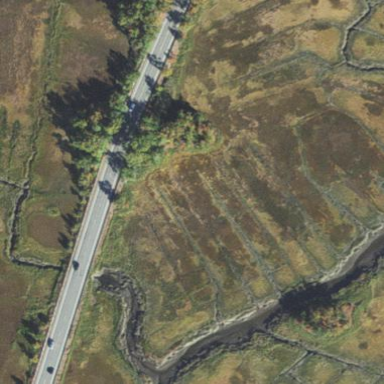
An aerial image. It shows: Farmland with saltmarsh hay crops.